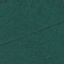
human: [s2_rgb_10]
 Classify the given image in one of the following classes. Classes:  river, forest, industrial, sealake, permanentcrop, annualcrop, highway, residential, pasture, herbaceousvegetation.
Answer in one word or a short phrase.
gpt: Forest